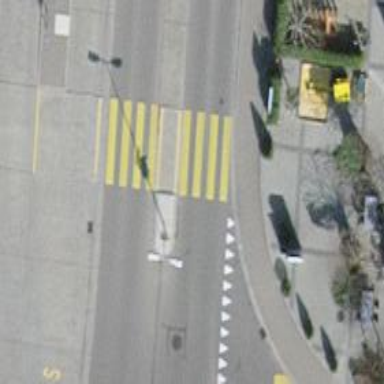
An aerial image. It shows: Kerb serving as barrier.